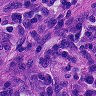
Metastatic tissue present: yes